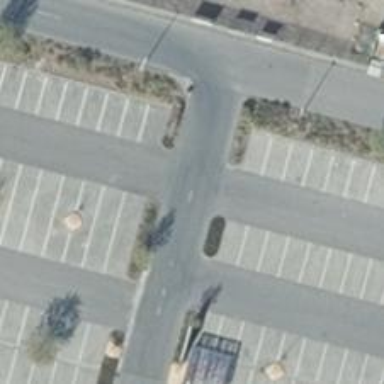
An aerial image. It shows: Paved parking aisle used as service road.